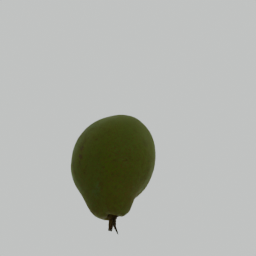
Label: nature